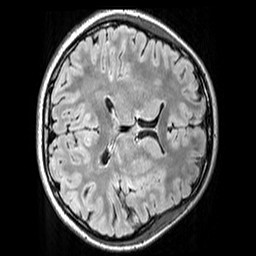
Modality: FLAIR
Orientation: axial
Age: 11
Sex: female
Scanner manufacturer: siemens
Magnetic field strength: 3 T
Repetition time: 5 s
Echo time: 0.388 s